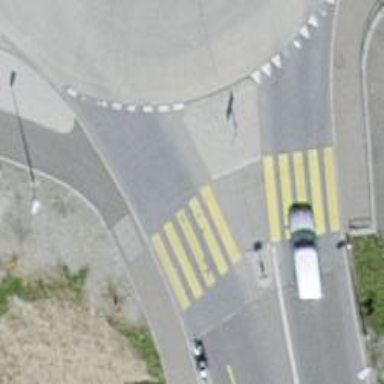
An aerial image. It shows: Secondary road with designated cycle lane.